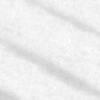
Label: change